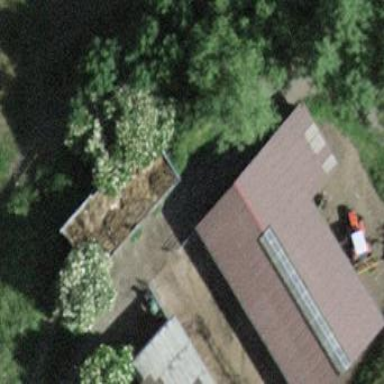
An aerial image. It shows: Cowshed building.